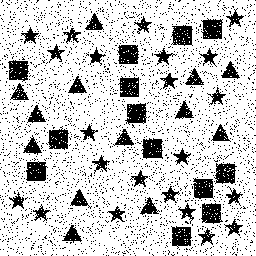
Squares: 13
Triangles: 13
Stars: 22
Total shapes: 48